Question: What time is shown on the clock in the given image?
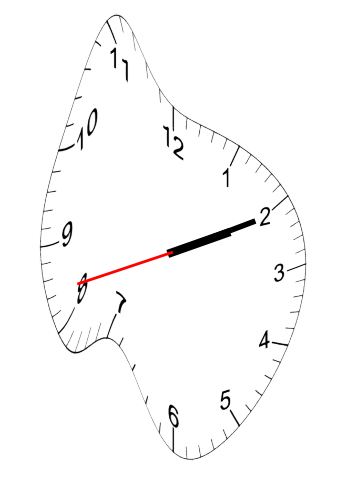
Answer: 02:10:42